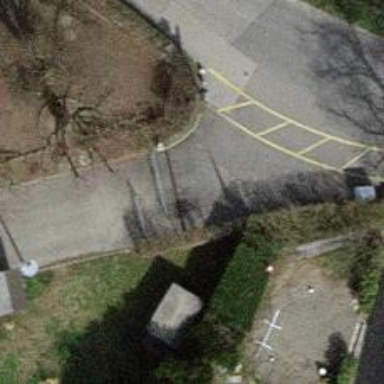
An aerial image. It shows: Bollard.